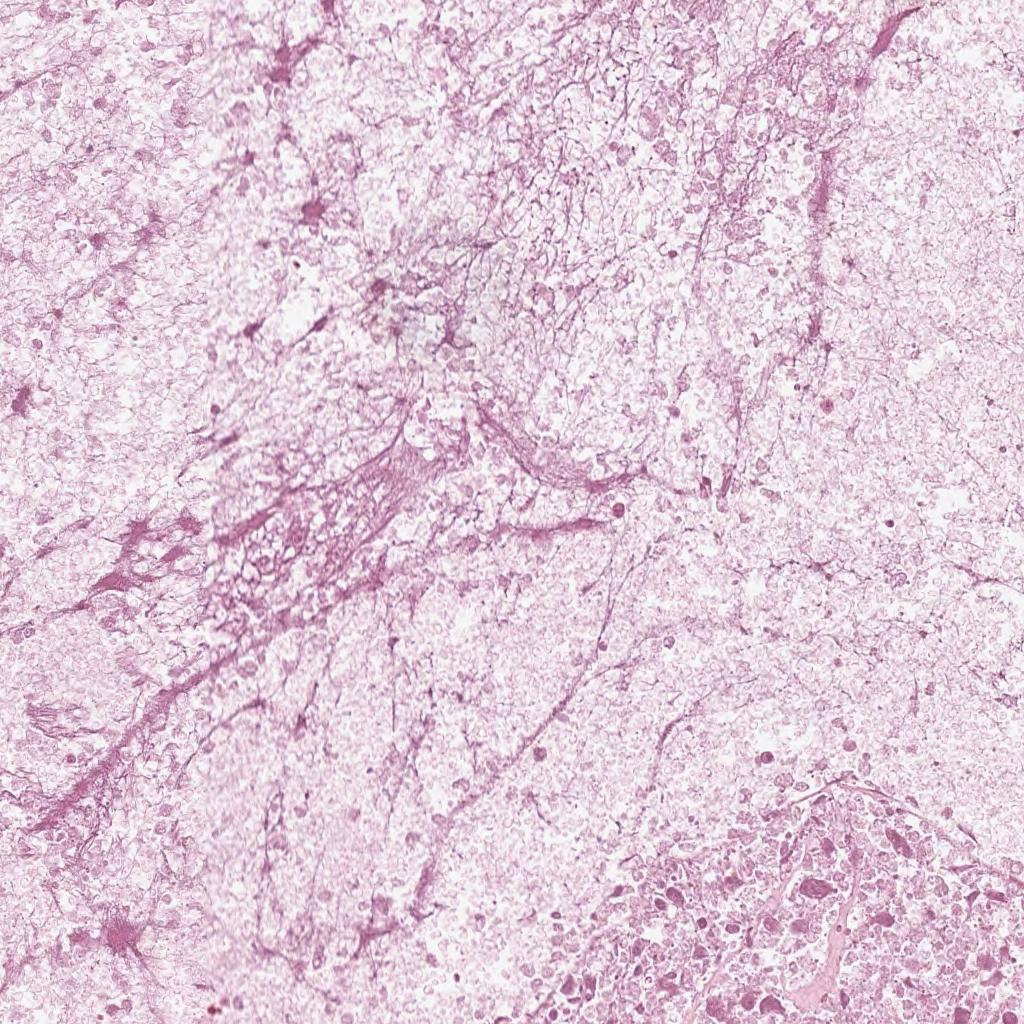
Label: Non-Viable-Tumor